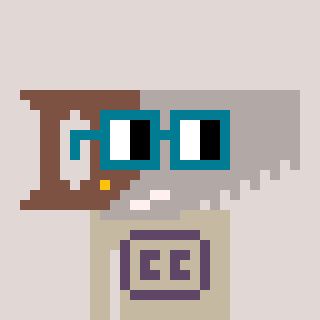
a pixel art character with square dark green glasses, a saw-shaped head and a bege-colored body on a warm background